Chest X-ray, PA view. Patient: 62 years old, sex M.
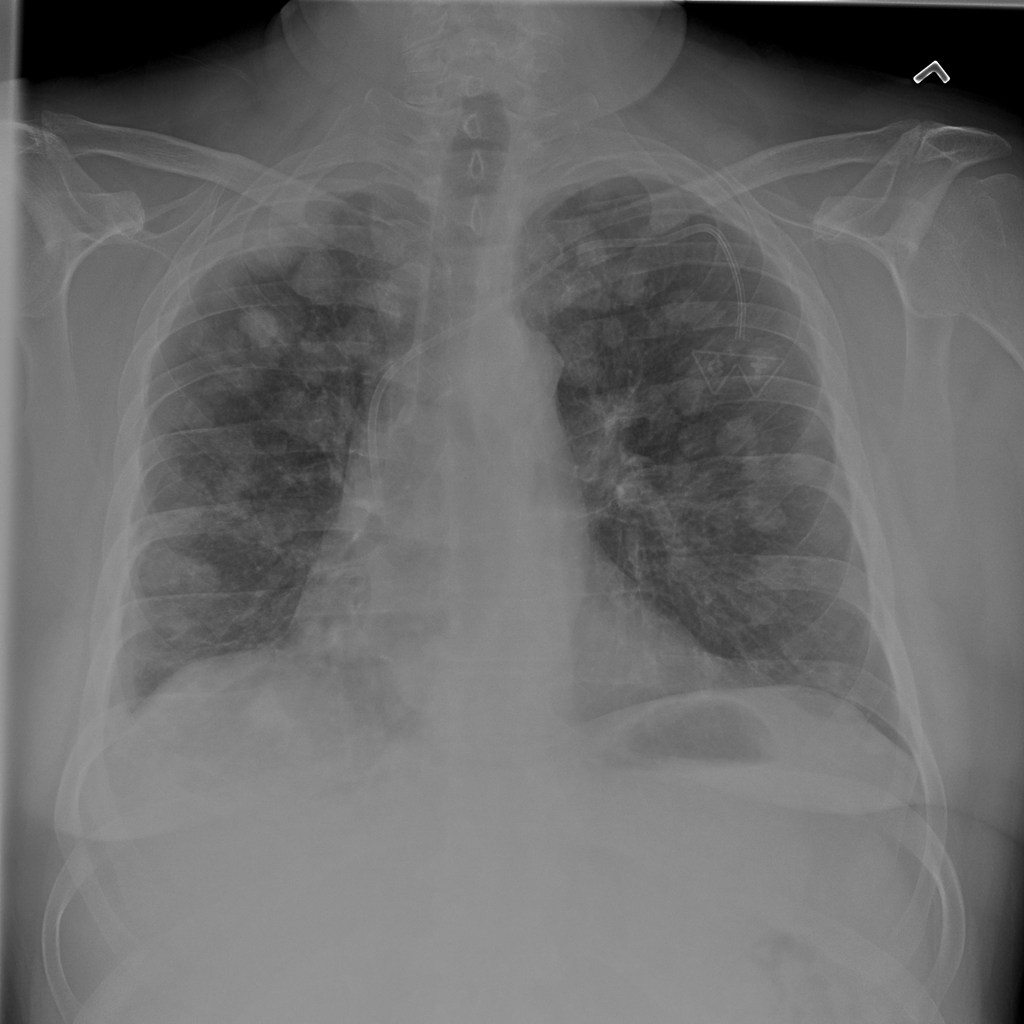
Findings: Effusion, Nodule, Pleural_Thickening